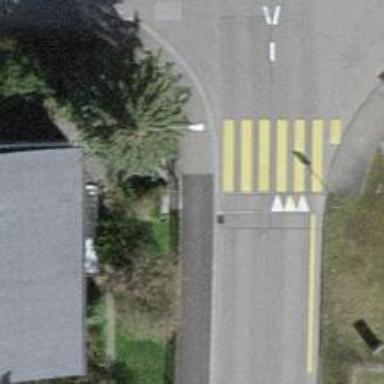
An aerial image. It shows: Marked crossing on the road.